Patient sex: M
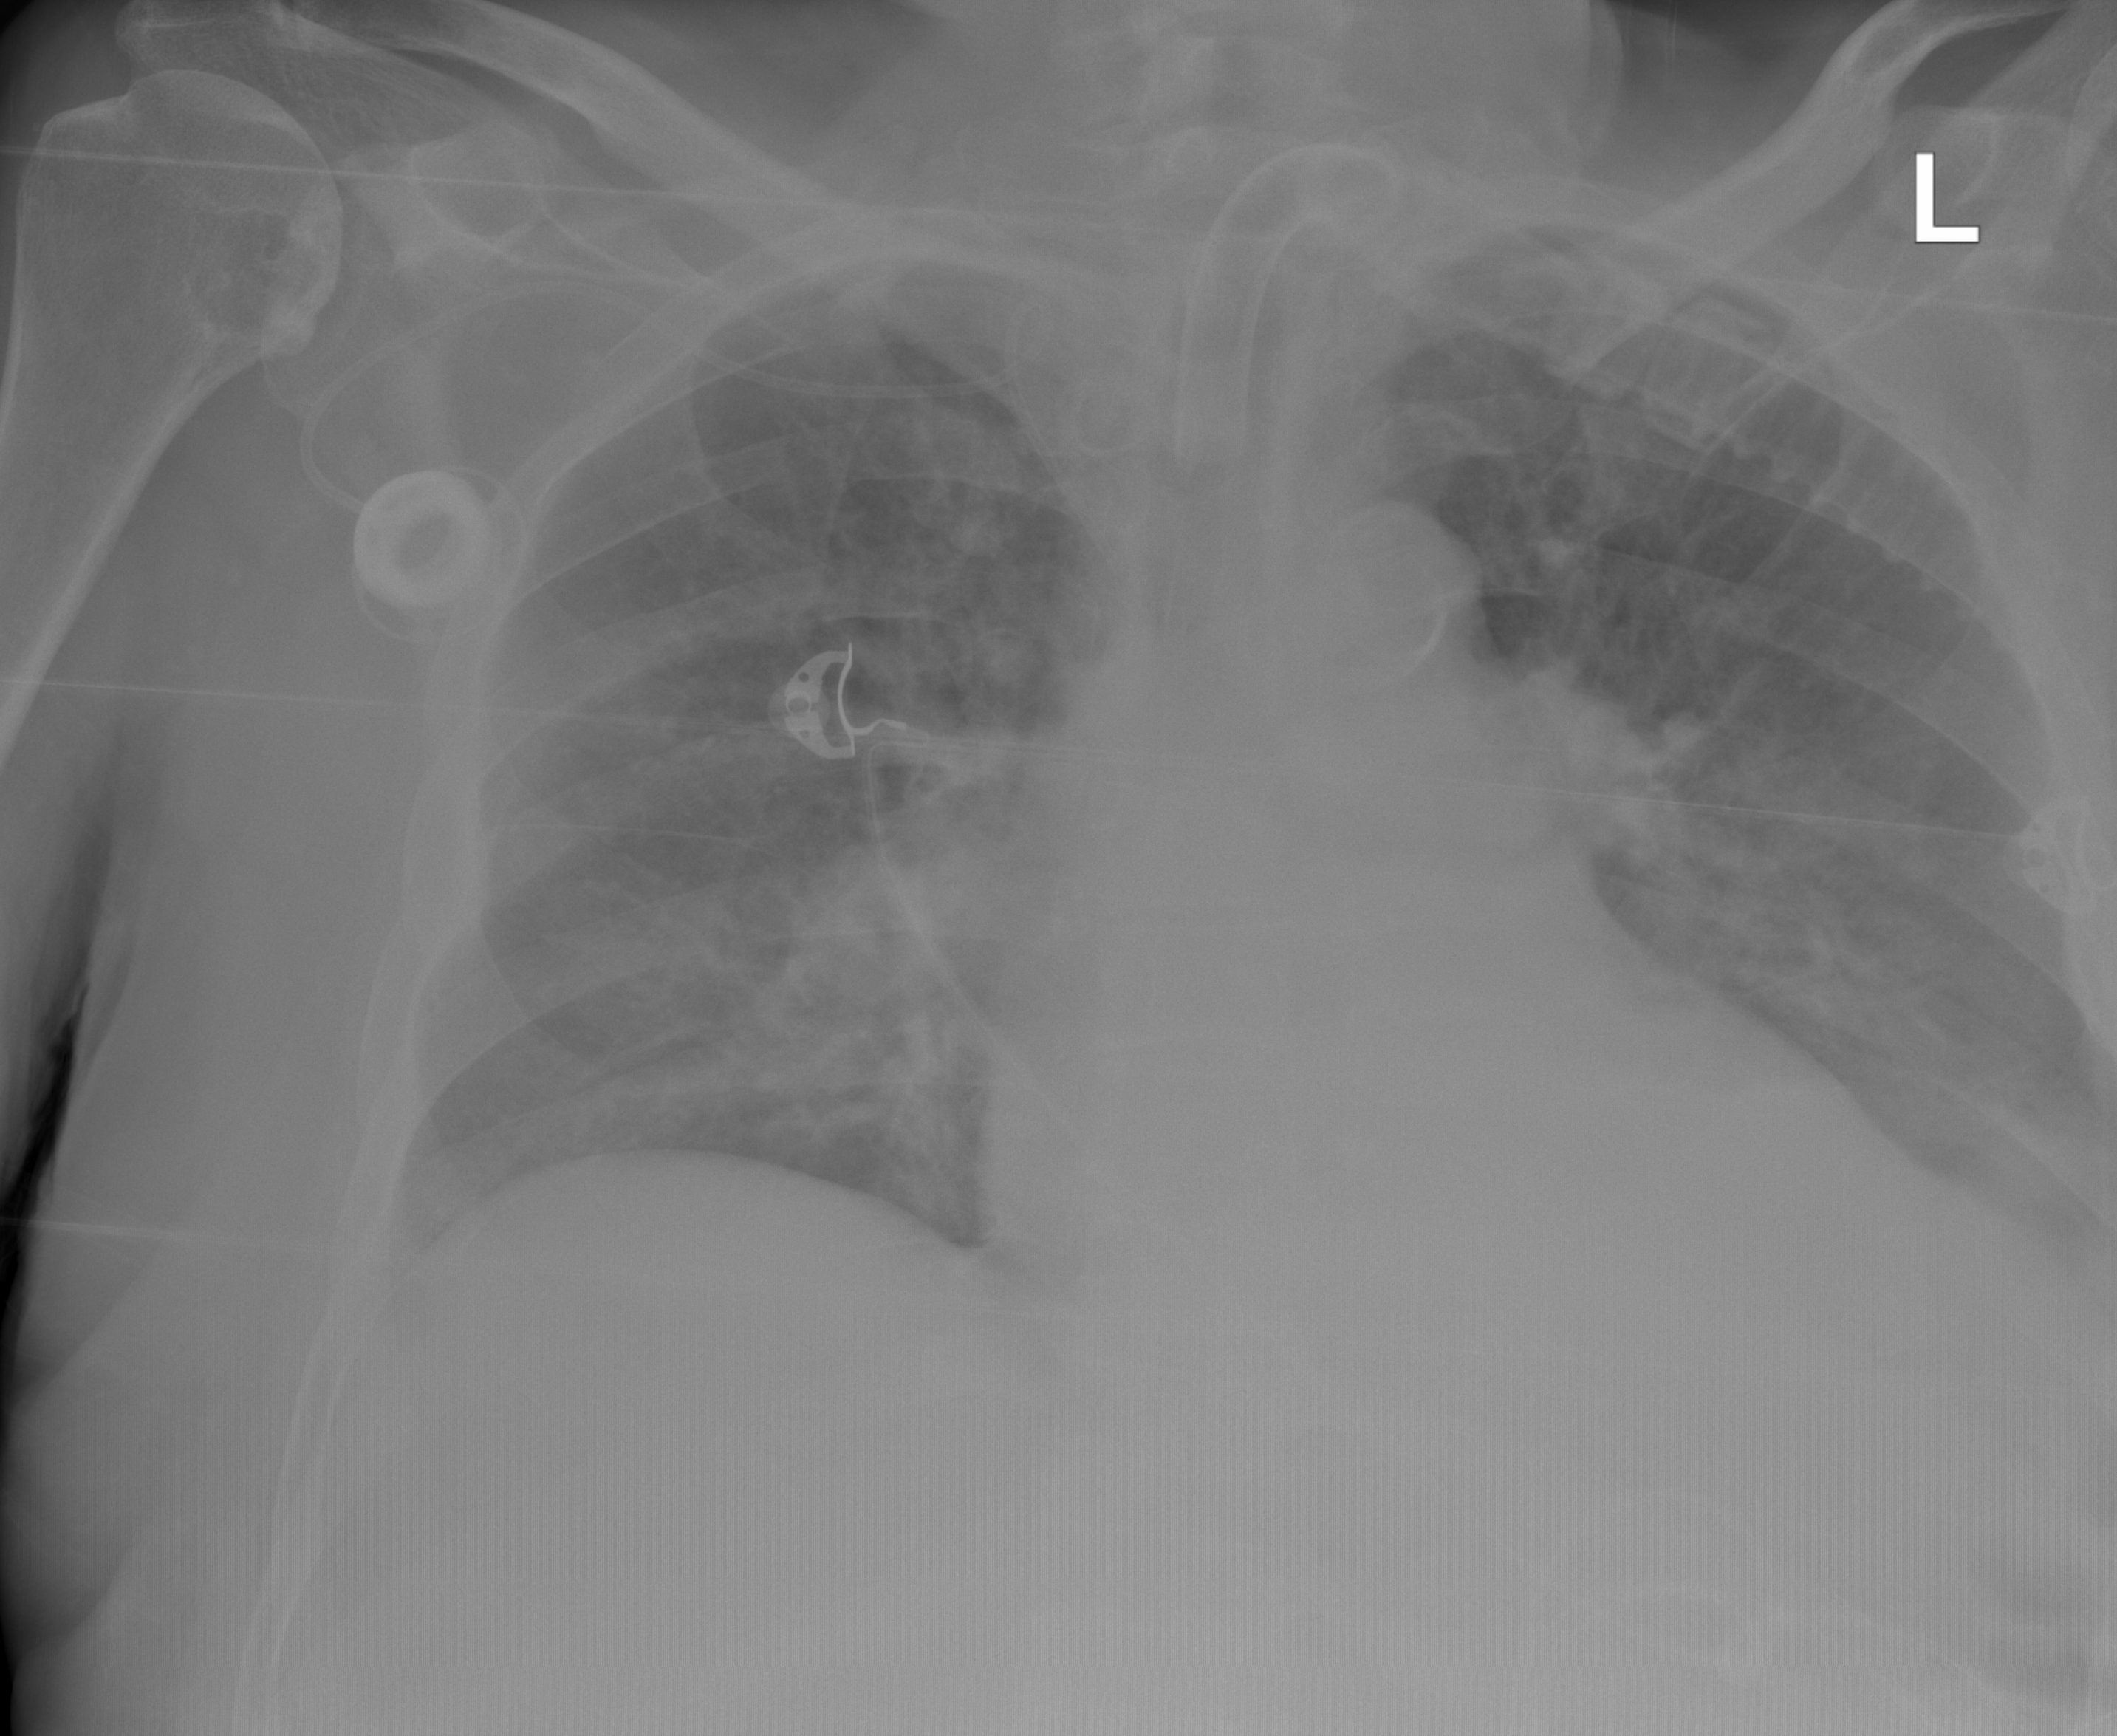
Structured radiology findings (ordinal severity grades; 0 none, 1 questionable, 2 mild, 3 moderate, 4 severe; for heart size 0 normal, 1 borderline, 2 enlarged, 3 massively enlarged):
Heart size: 2
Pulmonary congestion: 2
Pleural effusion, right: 0
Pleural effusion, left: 2
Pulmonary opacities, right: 1
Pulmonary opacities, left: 1
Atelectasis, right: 0
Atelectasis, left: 0